Question: I need to create this kind of button in Bootstrap 3:

The problem is that line between text and icon: I have tried a lot but still didn't get the same look :(
Here is what I have for now
'''
.btn-default, .btn-default:active, .btn-default:focus{
background-color:#fff;
background-color: rgba(255,255,255, 1.0);
-webkit-box-shadow: 0px 4px 0px 0px rgba(48, 174, 227, 1.0);
-moz-box-shadow: 0px 4px 0px 0px rgba(48, 174, 227, 1.0);
box-shadow: 0px 4px 0px 0px rgba(48, 174, 227, 1.0);
border-top:1px solid rgba(48, 174, 227, 1.0);
border-left:1px solid rgba(48, 174, 227, 1.0);
border-right:1px solid rgba(48, 174, 227, 1.0);
}
'''
'''
<a href="#" class="btn btn-default"><i class="fa fa-lg fa-file-excel-o"></i>Export to excel</a>
'''
Maybe the answer is in btn group, but that icon is clickable also :(
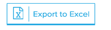
Answer: demo - <URL>
'''
a.btn{
padding:4px 15px;
}
.fa-lg{
border-right: 2px solid rgba(48, 174, 227, 1.0);
padding-right: 7px;
margin-right: 8px;
vertical-align: initial;
line-height:28px;
}
'''